Chest X-ray. View position: PA
Patient age: 59
Patient sex: M
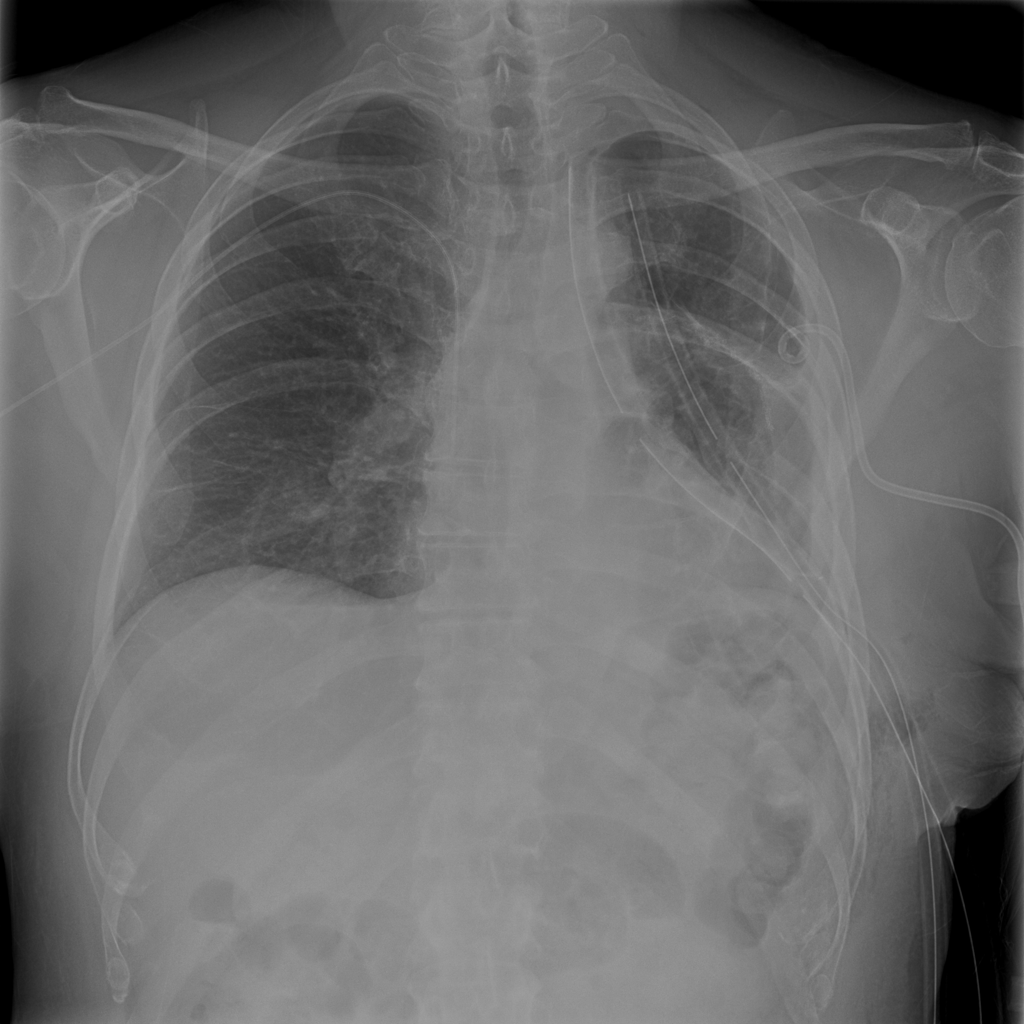
Finding: Pneumothorax